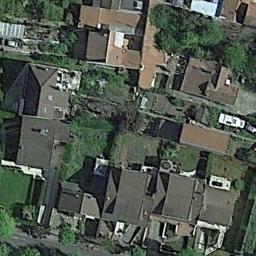
Label: residential